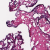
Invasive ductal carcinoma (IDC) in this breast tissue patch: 0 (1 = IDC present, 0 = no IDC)